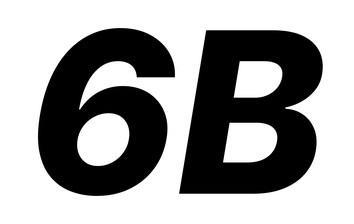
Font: Inter-Italic_ExtraBold_Italic